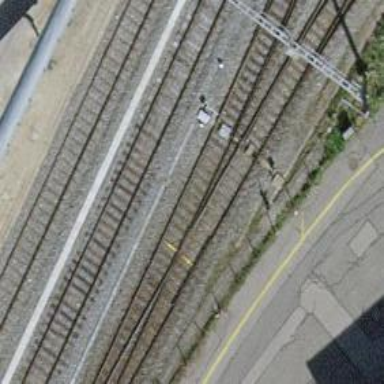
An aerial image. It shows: Railway switch.